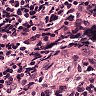
Metastatic tissue present: no